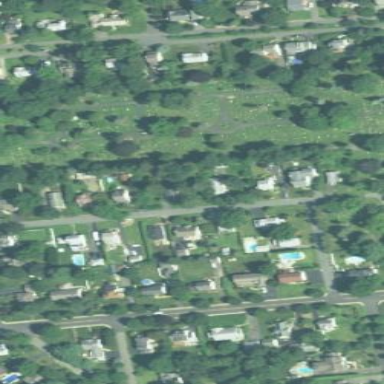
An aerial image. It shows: Grave yard.